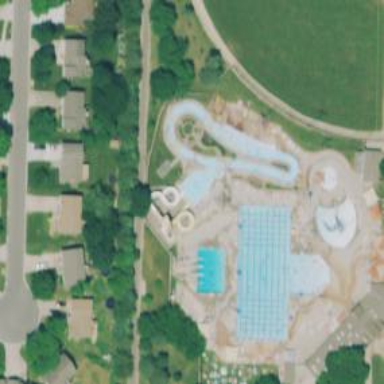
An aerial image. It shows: Water slide attraction.